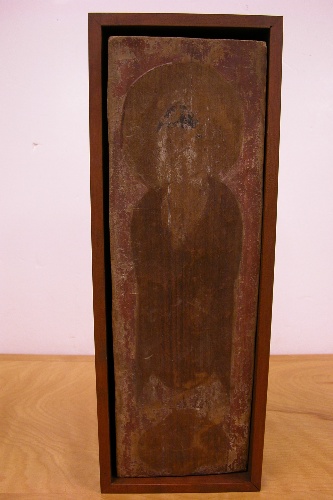
Date: ca. 7th century
Object type: Wall painting
Classification: Paintings
Medium: Tempera on wood
Culture: Central Asia
Dimensions: H. 18 5/8 in. (47.3 cm); W. 6 in. (15.2 cm); D. 3 1/4 in. (8.3 cm)
Department: Asian Art
Credit line: Rogers Fund, 1930
Accession year: 1930
Repository: Metropolitan Museum of Art, New York, NY
Tags: Buddha